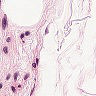
Metastatic tissue present: no